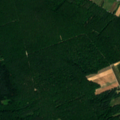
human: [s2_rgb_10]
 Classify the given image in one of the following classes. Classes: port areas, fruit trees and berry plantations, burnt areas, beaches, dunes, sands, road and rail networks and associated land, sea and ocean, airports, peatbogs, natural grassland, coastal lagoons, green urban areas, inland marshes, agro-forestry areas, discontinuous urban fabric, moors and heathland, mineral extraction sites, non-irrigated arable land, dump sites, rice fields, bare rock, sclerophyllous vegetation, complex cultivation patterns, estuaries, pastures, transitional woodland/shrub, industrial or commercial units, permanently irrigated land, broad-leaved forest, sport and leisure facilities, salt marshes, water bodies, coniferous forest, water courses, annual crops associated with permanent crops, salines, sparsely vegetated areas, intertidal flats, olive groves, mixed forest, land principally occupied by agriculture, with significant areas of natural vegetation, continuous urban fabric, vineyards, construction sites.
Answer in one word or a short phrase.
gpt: complex cultivation patterns, broad-leaved forest, mixed forest